Question: I am trying to calculate the working day numbers in each calendar month. For example, in the month of November, there are 22 working days (1, 2, 3, ..., 22). Saturday and Sunday will be seen as the preceding Friday (e.g. November 1, 2, 3, 4, 5, 5, 5, 6, 7, 8, 9, 10, 10, 10, 11, ..., 22).

The logic I wrote below didn't work. Please can anyone solve this for me?
'''
SELECT Date
, datepart(DW, DATE) AS DayName
, DATENAME(DW, DATE) ax
, datepart(DW, DATE)-1 AS DayName1
, CASE WHEN datepart(DW,DATE)-1 IN (0,6) THEN 5 ELSE datepart(DW,DATE)-1 END bx
FROM [STAGING_4_6_DIM_CALENDAR_V2]
ORDER BY 1 ASC
'''
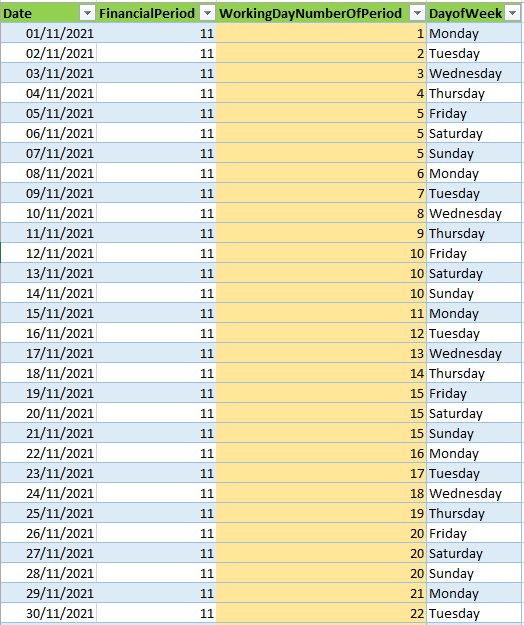
Answer: I suppose you can use a running sum:
'''
WITH cte AS (
SELECT Date
, CASE WHEN DATENAME(WEEKDAY, Date) IN ('SATURDAY', 'SUNDAY') THEN 0 ELSE 1 END AS wd
FROM t
)
SELECT Date, SUM(wd) OVER (PARTITION BY YEAR(Date), MONTH(Date) ORDER BY Date)
FROM cte
'''
For November 2021 it will return:
'''
1,2,3,4,5,5,5,6,7,8,9,10,10,10,11,12,13,14,15,15,15,16,17,18,19,20,20,20,21,22
'''